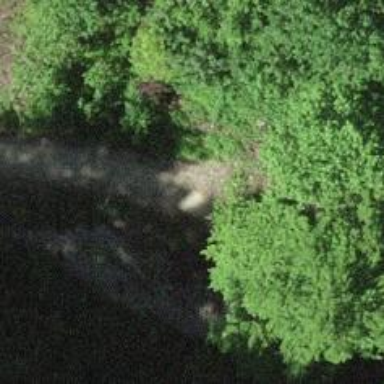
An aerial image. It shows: Dirt path on bridge.